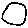
Label: circle